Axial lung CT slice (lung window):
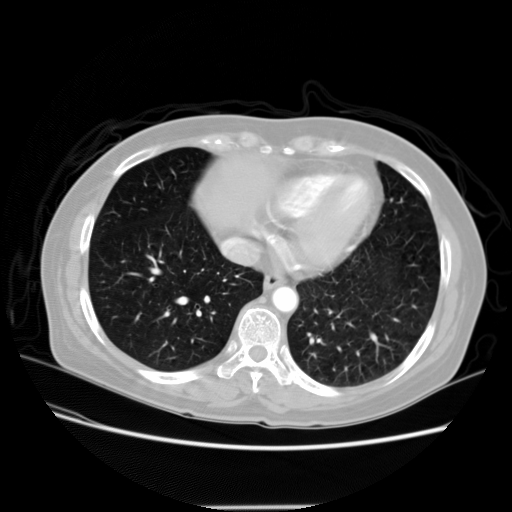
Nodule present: no